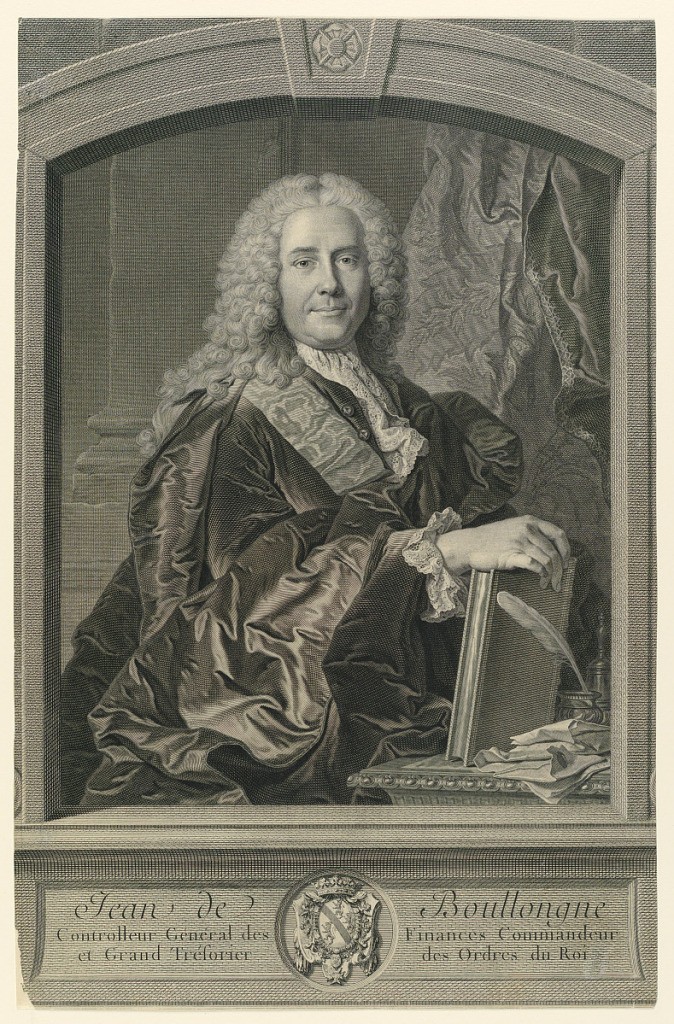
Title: Portrait of Jean de Boullongne
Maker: Johann Georg Wille, German, active France 1715–1808
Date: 1758
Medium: Engraving on paper
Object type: Print
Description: Set in an arched simulated stone frame is the half-length figure of the sitter, done from Rigaud's portrait of 1735. He is seen facing toward the right, head frontally, his right hand resting on a book.